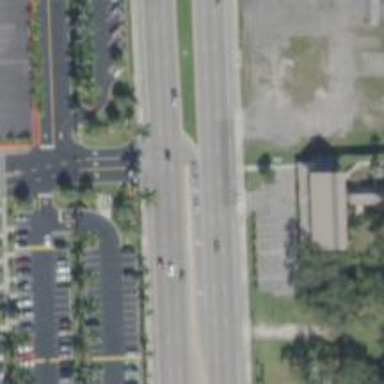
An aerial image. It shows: Primary link road with asphalt surface.